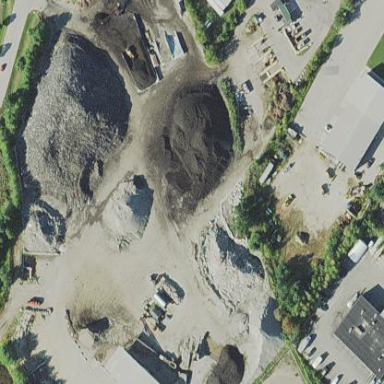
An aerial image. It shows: Heap of fine gravel.